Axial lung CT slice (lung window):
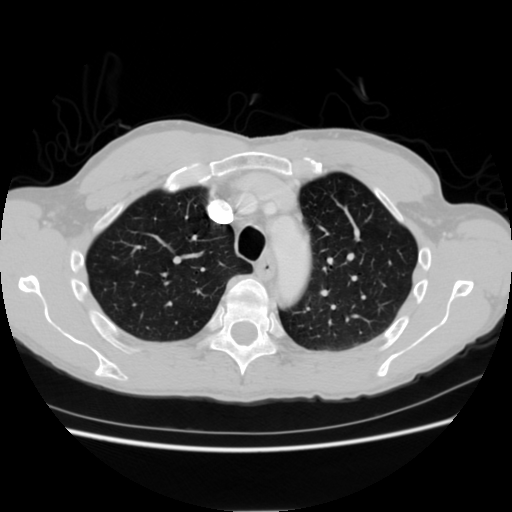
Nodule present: no